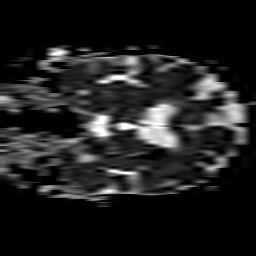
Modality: ADC
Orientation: coronal
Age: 76
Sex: female
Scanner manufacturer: philips
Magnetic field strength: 3 T
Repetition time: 4.056 s
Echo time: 0.05989 s